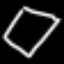
Label: diamond